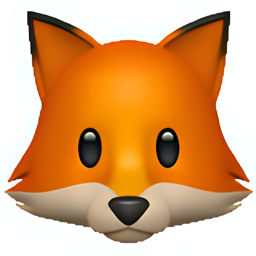
Name: fox face
Emoji: 🦊
Group: Animals & Nature
Sub-group: animal-mammal